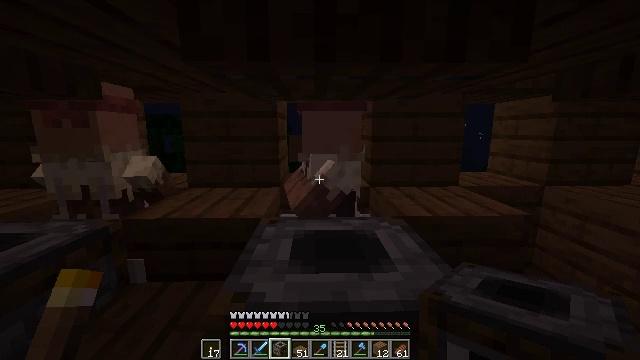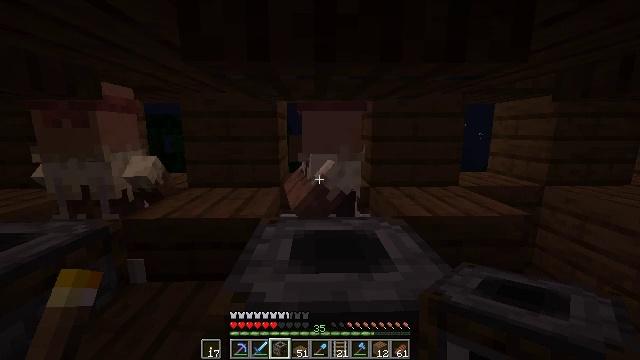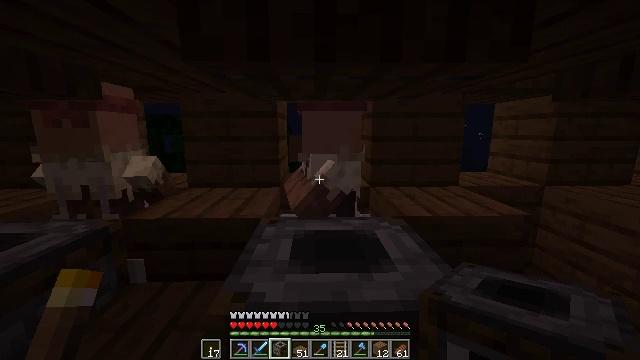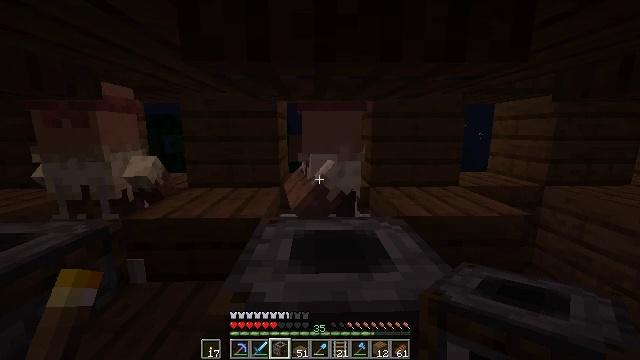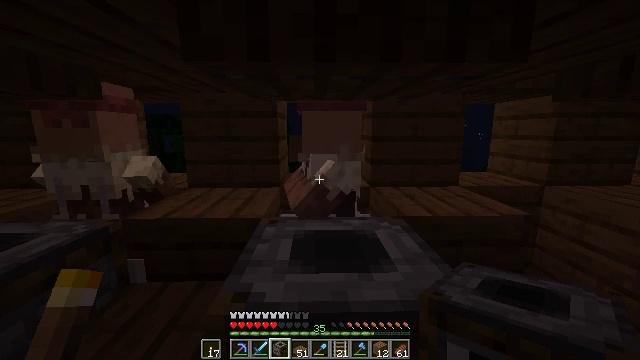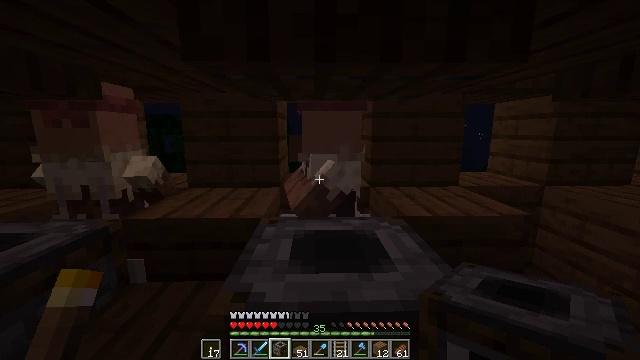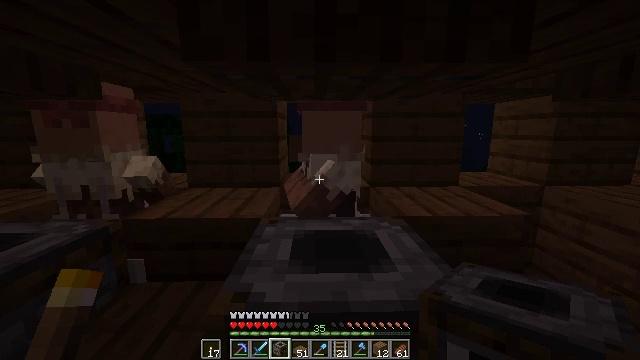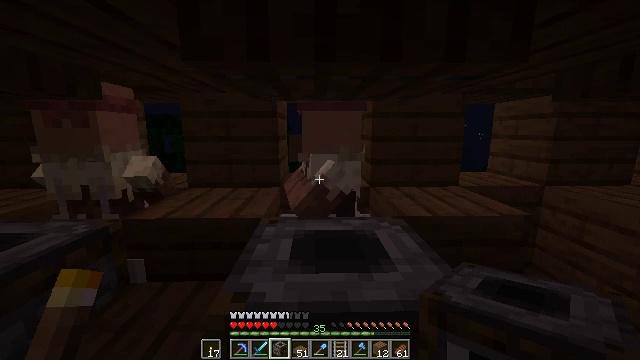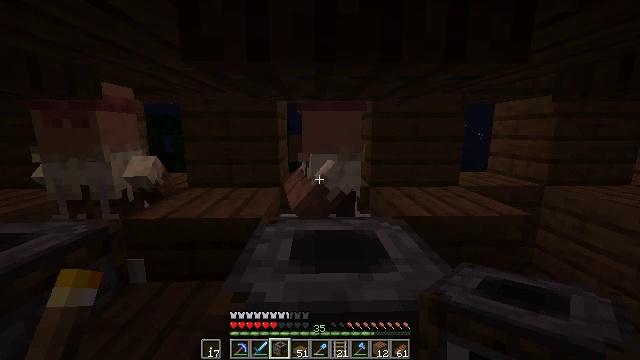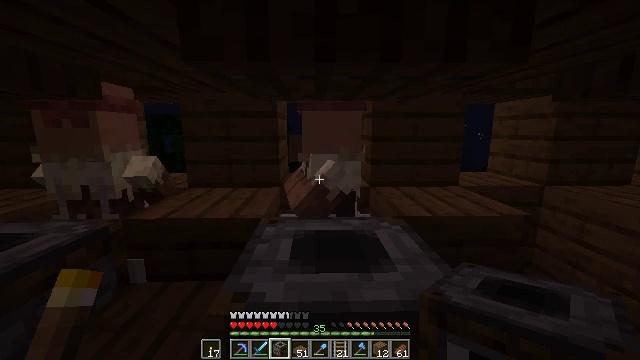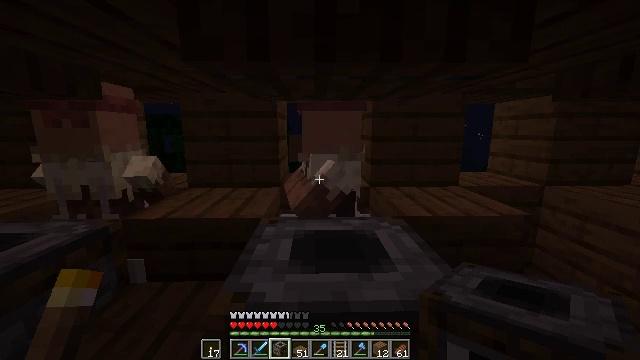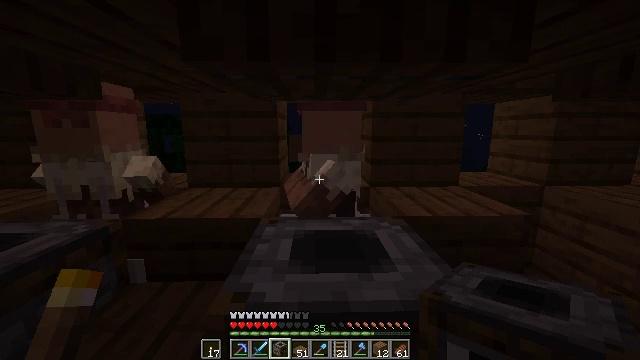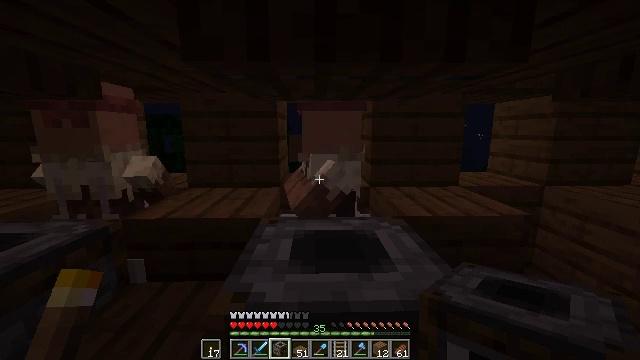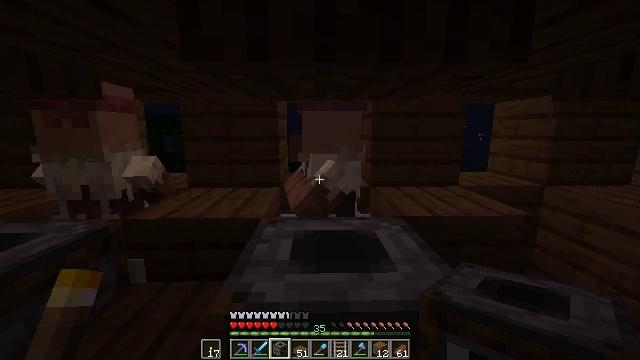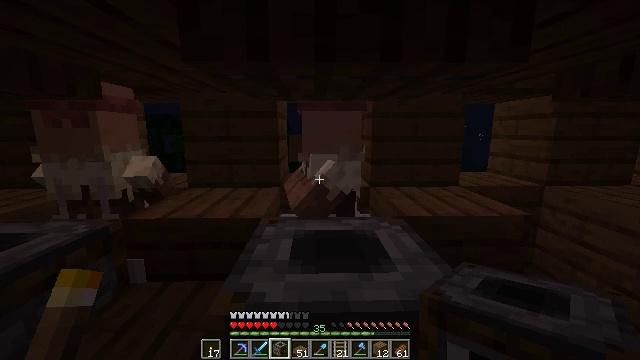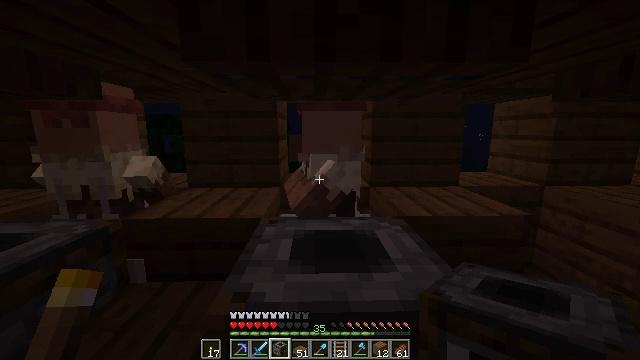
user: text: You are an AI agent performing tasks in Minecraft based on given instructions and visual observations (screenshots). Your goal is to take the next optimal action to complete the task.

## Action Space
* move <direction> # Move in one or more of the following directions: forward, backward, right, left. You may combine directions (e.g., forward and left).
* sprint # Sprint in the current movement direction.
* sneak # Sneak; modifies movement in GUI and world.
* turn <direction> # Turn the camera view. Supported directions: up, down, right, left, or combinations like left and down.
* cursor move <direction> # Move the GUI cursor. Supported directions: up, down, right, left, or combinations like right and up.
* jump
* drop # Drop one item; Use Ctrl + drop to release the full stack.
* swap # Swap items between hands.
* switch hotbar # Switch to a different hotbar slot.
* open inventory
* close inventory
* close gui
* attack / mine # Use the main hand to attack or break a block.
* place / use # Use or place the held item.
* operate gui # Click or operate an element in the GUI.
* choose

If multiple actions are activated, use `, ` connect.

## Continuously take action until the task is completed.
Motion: motion action
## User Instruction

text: Reclaim the smoker from the setup.
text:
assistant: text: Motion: no_op
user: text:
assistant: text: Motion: no_op
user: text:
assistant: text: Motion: no_op
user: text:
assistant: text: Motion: no_op
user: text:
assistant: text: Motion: no_op
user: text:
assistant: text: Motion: no_op
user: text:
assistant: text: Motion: no_op
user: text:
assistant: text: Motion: no_op
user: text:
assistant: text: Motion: no_op
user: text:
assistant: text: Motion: no_op
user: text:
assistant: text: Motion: no_op
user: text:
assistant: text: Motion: no_op
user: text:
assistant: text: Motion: no_op
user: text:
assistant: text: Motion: no_op
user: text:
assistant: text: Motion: no_op
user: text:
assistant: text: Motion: no_op
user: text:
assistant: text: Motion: no_op
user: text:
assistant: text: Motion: no_op
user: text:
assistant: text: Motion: no_op
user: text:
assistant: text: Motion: no_op
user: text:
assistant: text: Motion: no_op
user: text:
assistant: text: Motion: no_op
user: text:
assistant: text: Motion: no_op
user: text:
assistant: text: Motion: no_op
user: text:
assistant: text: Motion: no_op
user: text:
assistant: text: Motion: no_op
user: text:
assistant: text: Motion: no_op
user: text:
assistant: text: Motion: no_op
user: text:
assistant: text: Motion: no_op
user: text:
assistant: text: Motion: no_op